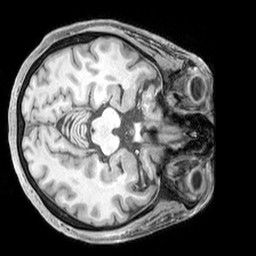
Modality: T1w
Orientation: axial
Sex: female
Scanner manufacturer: siemens
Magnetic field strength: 3 T
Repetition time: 2.3 s
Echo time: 0.00226 s